RGB frame:
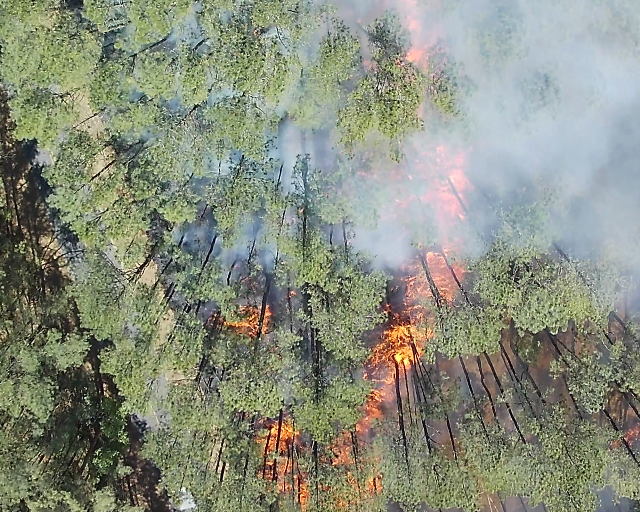
Thermal frame:
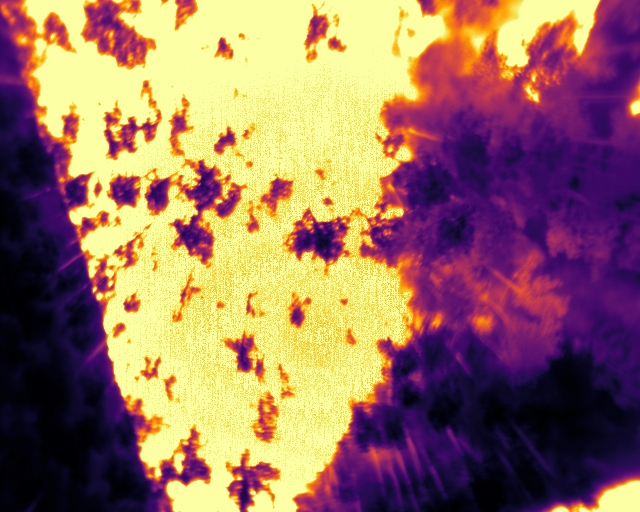
Captured: 2026-02-27 02:35:35
Pixels at or above 80 °C: 254531 (fraction of frame: 0.7768)